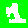
Digit: 1